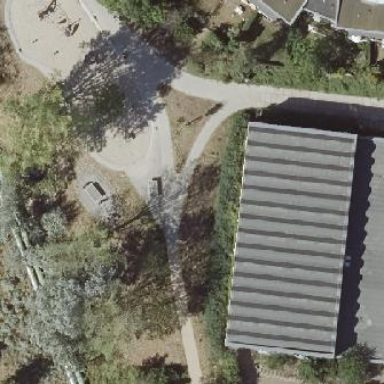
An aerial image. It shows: Sports centre building.